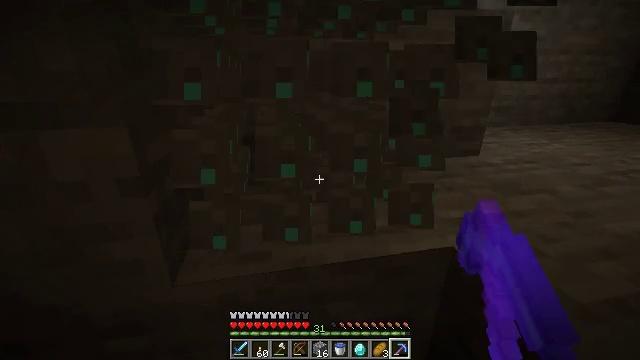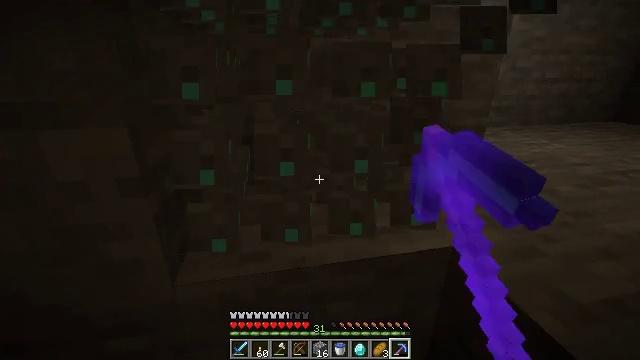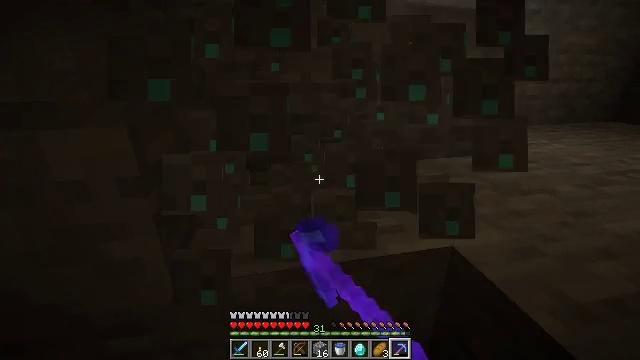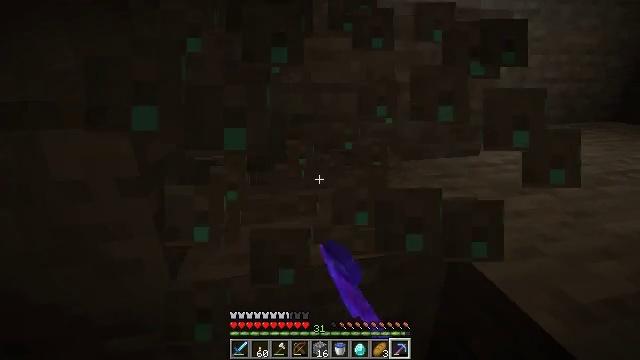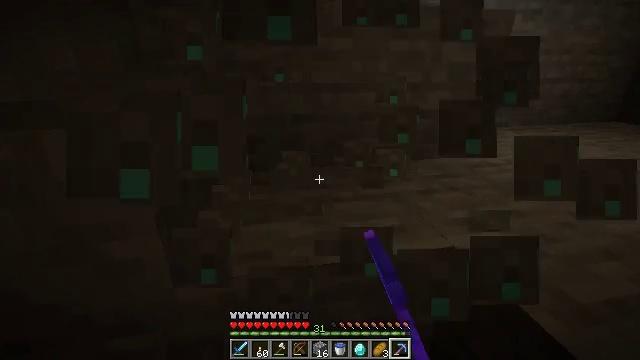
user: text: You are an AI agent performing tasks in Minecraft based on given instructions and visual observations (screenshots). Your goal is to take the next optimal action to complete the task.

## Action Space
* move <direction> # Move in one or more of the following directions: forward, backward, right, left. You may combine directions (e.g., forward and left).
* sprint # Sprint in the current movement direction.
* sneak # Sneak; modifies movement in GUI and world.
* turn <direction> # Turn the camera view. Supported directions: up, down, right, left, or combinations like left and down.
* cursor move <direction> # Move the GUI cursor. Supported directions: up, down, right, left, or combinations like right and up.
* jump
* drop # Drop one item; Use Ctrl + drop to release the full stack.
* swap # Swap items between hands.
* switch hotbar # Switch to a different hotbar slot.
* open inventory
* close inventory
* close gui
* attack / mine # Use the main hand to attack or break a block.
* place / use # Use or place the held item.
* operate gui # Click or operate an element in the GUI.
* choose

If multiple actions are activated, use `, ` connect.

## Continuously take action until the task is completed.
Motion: motion action
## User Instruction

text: Extract diamond ore blocks.
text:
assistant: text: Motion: attack / mine
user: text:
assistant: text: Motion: no_op
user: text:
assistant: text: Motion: no_op
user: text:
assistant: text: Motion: no_op
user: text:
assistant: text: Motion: no_op